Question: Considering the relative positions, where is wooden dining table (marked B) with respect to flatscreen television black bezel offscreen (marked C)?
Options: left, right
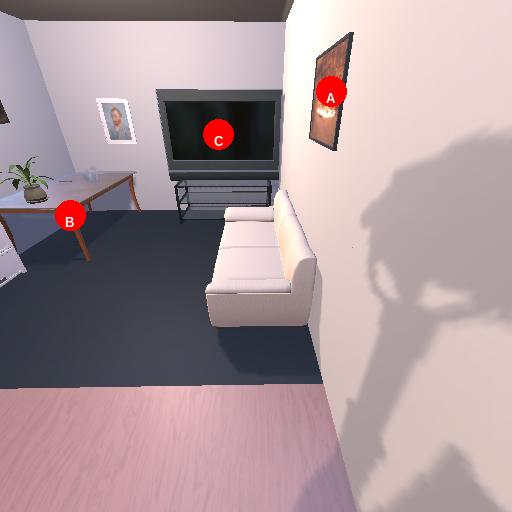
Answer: left